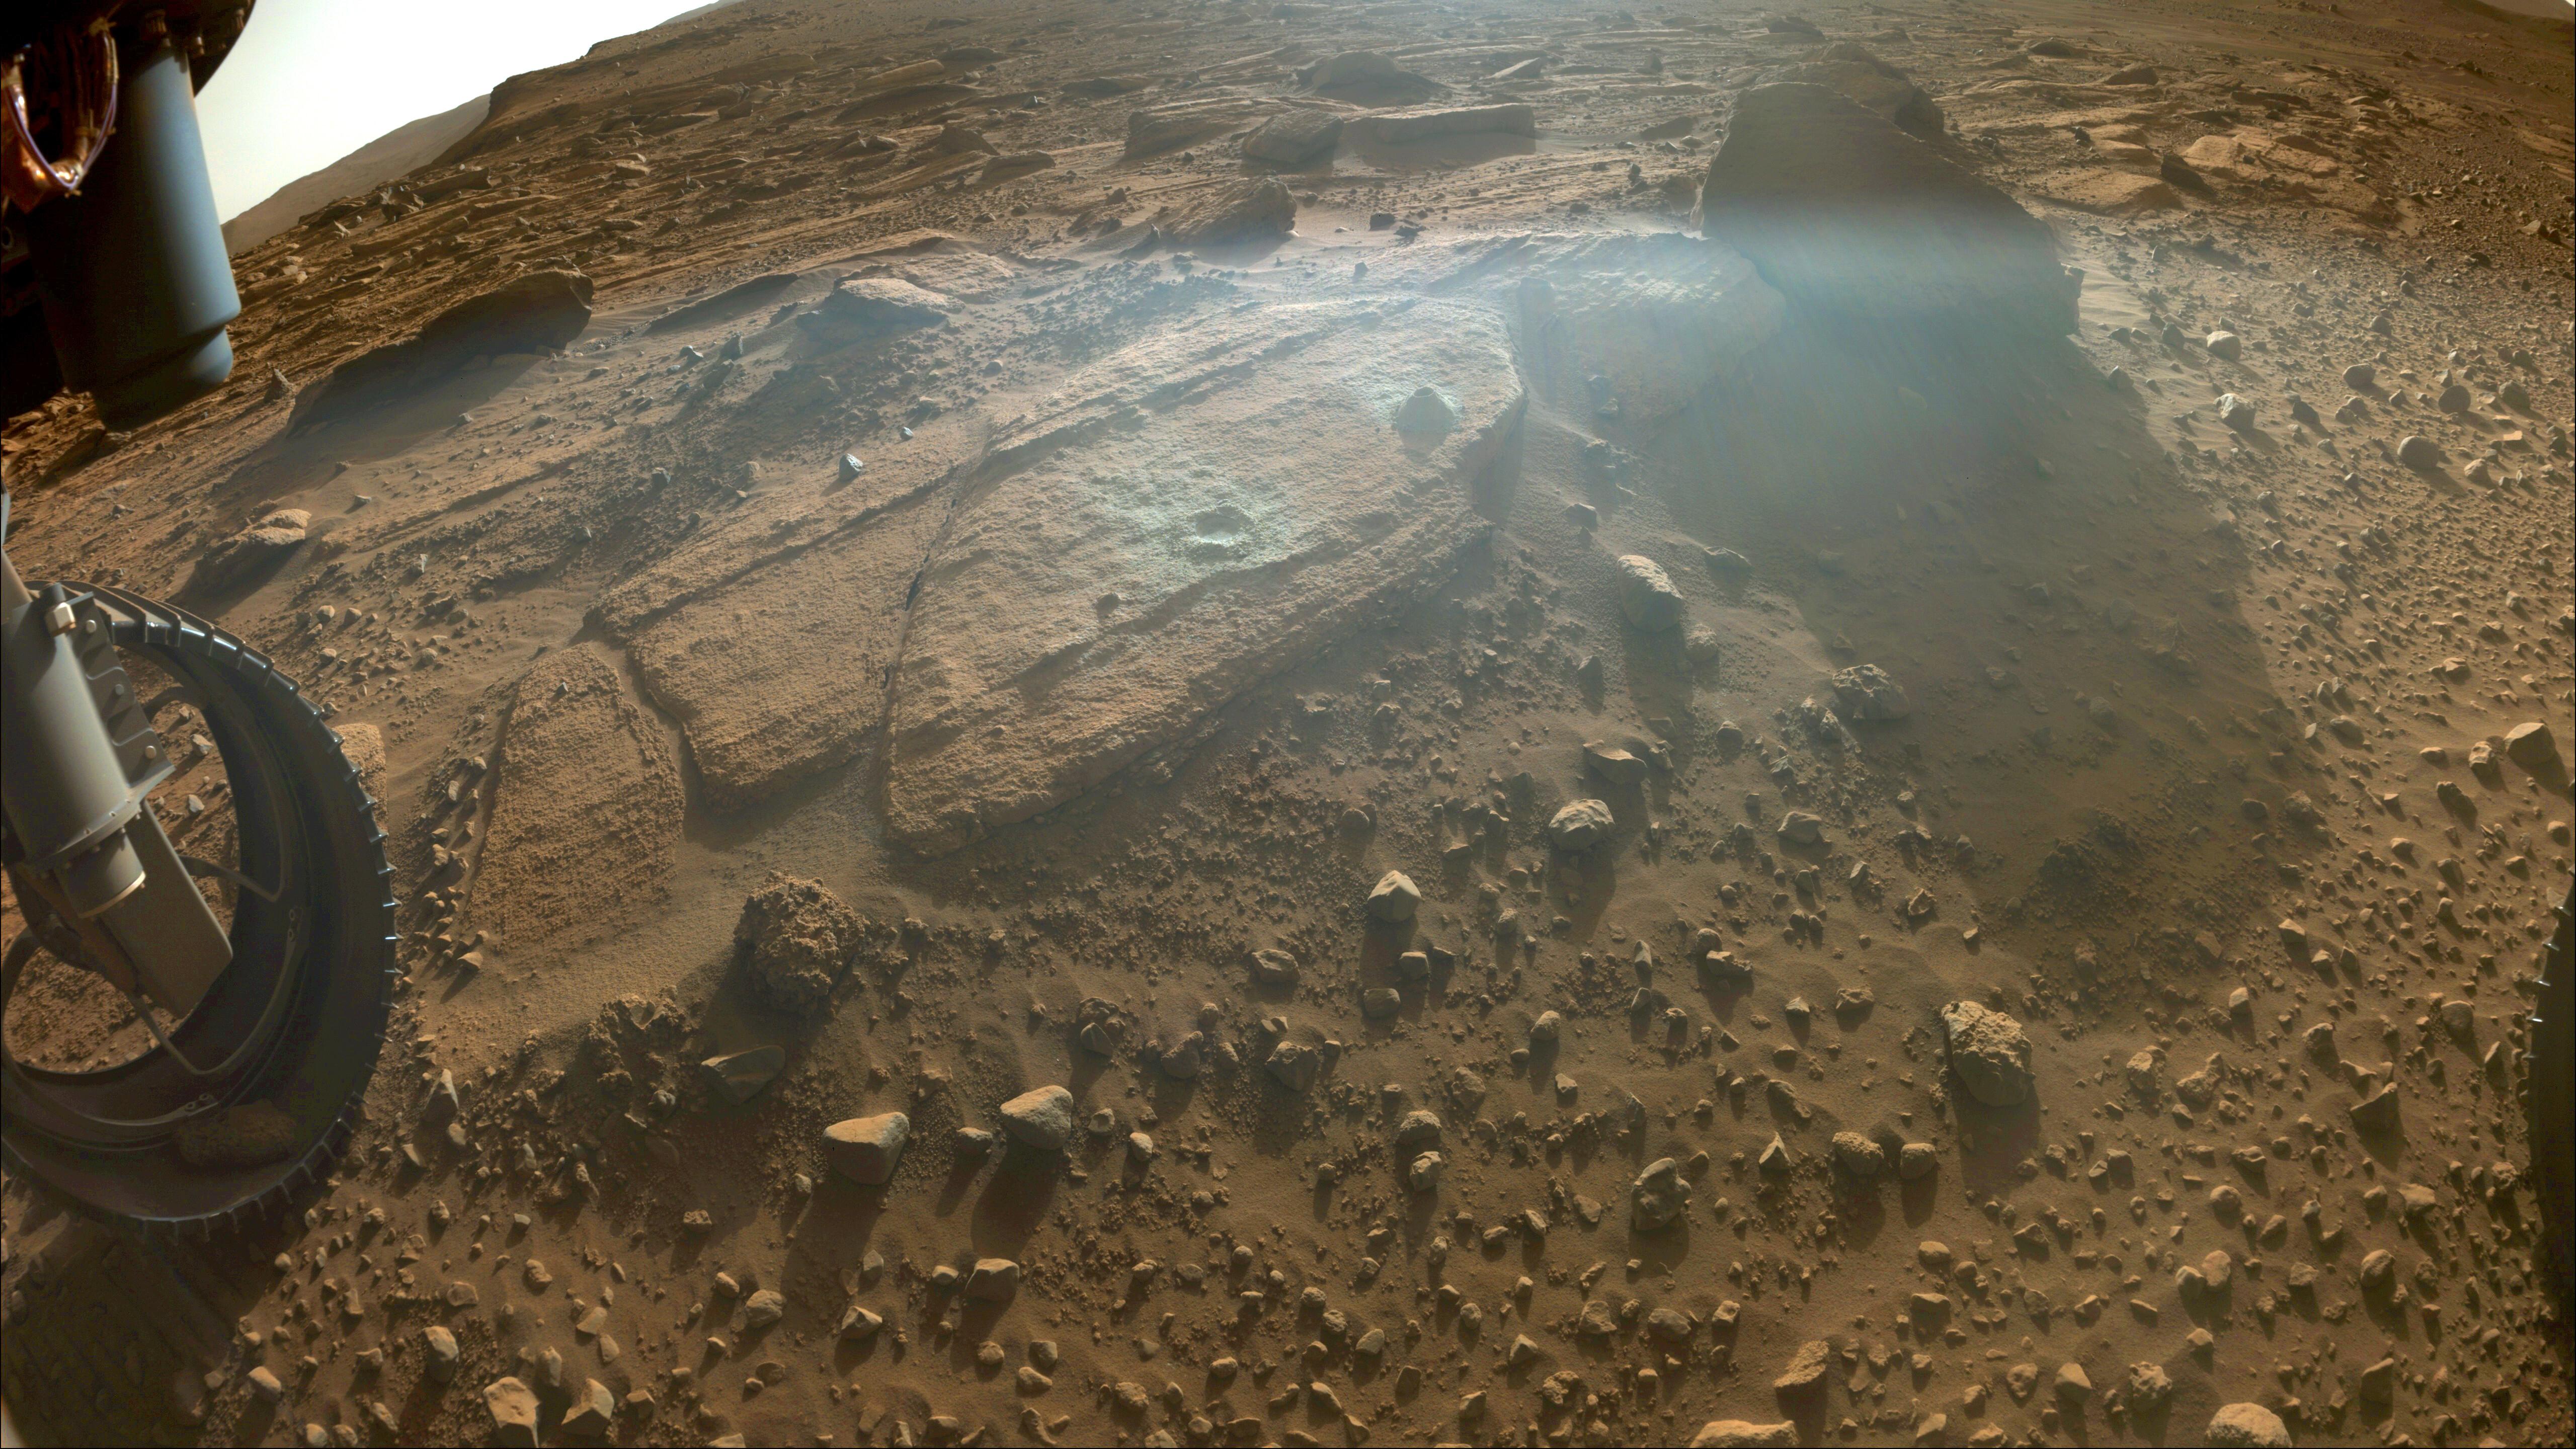
Perseverance Samples 'Berea' Mars 2020, Mars